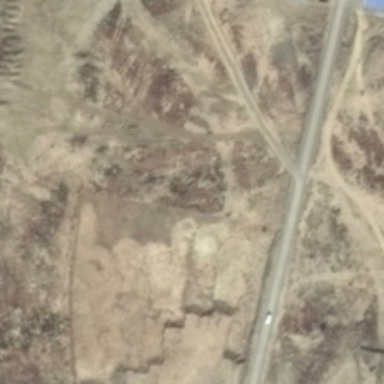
A road is in a piece of bareland .